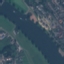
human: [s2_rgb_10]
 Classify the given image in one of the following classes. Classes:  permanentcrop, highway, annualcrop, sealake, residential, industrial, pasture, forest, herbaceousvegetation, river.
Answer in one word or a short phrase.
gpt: River